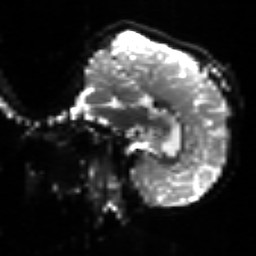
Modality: sbref
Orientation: sagittal
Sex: male
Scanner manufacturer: siemens
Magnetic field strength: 3 T
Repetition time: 5 s
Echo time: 0.071 s